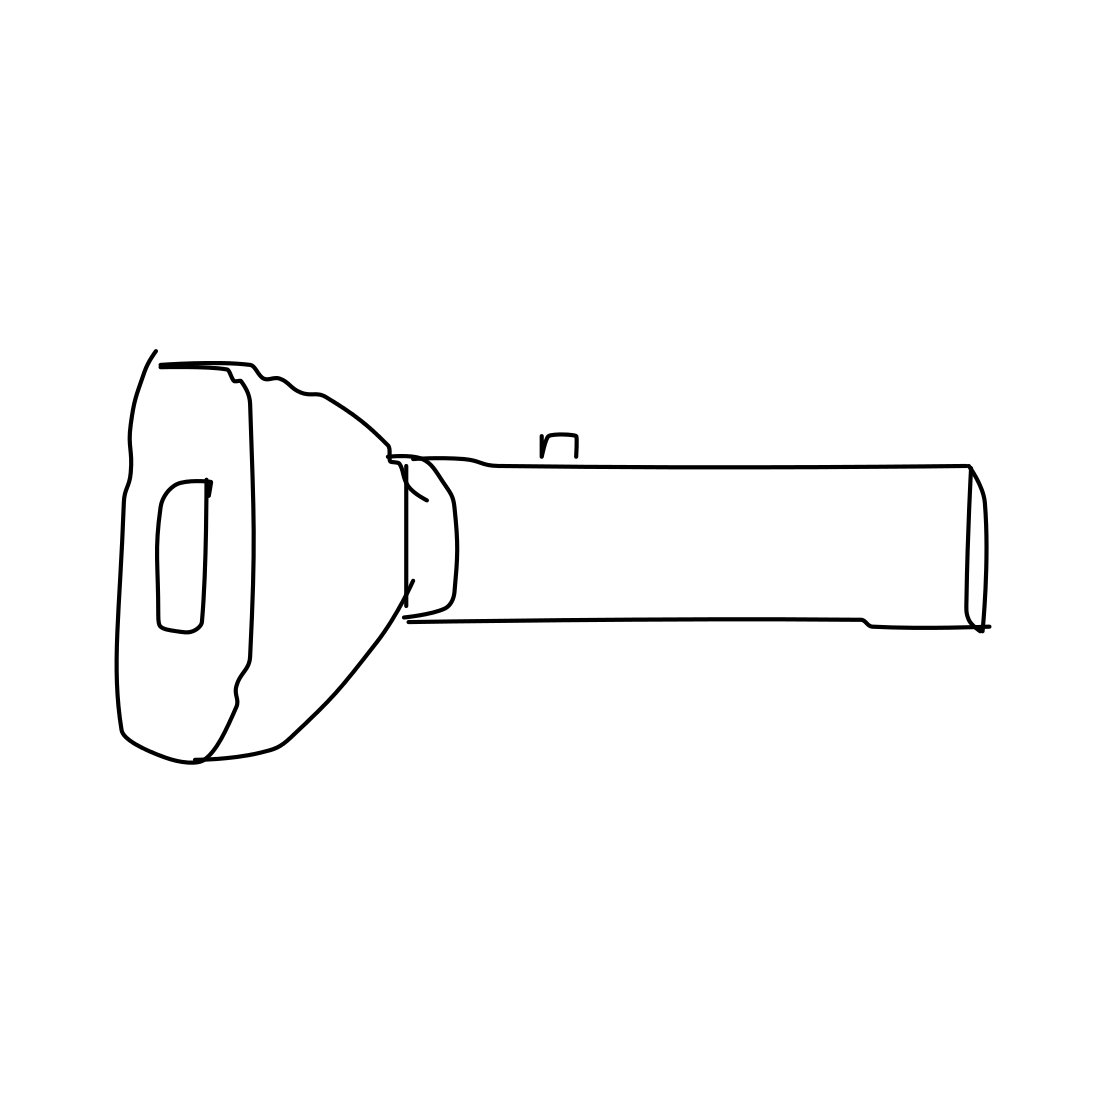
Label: flashlight